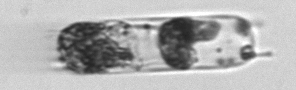
Label: Hemiaulus